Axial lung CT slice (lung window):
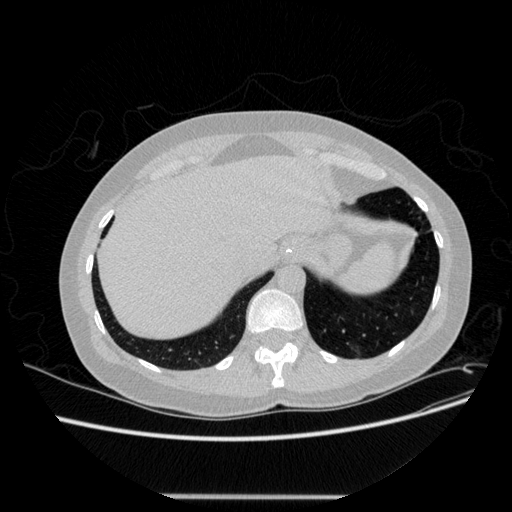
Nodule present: no